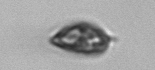
Label: Prorocentrum_triestinum